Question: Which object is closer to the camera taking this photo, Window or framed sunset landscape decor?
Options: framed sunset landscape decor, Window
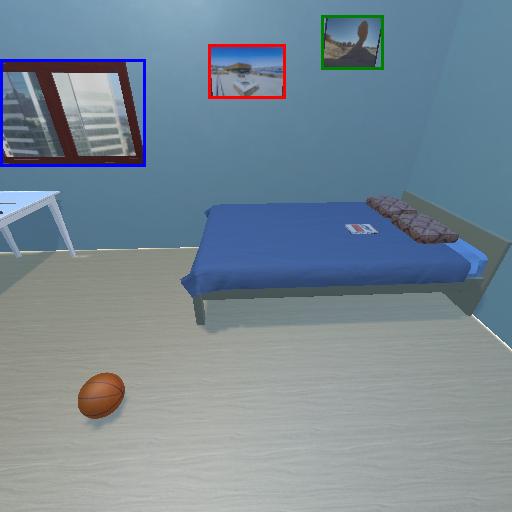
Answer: framed sunset landscape decor